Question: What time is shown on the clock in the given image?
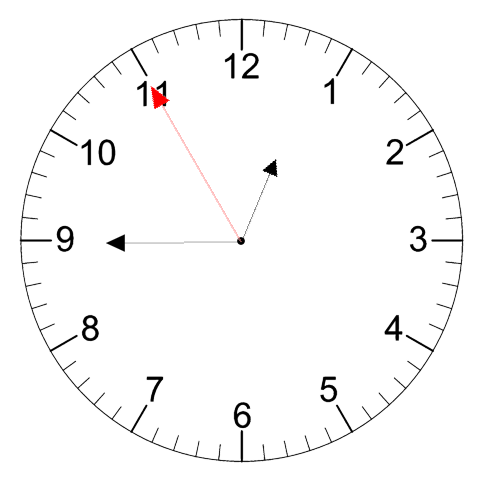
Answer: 12:44:55